Question: My nav bar in ie7 is completely messing up. First image is what it should look like in chrome, second in ie7. The line-height is set at 0.3, and I can change it so it works in ie7, but then it doesn't work in any other browsers. Any solutions for this? Image link below.

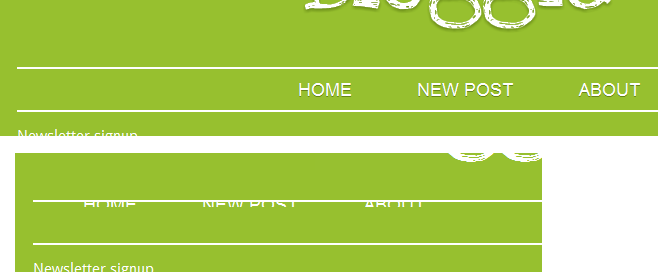
Answer: You could use a <URL> to set the line height to whatever's required for IE7:
'''
<!--[if IE 7]>
<style type="text/css">
.selector{line-height:0.5;} // Or whatever line height you need
</style>
<![endif]-->
'''
Other browsers will just take the default from your normal CSS file/style tags. The code should go in the '<head>' section of the document, after you've linked in/defined your other styles.